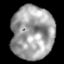
Tissue: lung
Cell type: Epithelial cells
Senescence score: 0.2046
Nuclear area (px): 2223
Mean DAPI intensity: 160.178